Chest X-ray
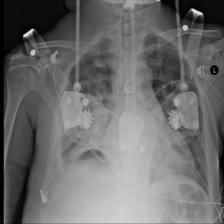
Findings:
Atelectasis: negative
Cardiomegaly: negative
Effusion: negative
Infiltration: positive
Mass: negative
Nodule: negative
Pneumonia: negative
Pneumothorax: negative
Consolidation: negative
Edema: negative
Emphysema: negative
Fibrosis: negative
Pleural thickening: positive
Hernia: negative